Question: i'm trying to put 4 imageViews like they was in 2 lines * 2 rows:

I did this:
'''
<?xml version="1.0" encoding="utf-8"?>
<RelativeLayout xmlns:android="http://schemas.android.com/apk/res/android"
android:orientation="vertical" android:layout_width="match_parent"
android:layout_height="wrap_content"
android:id="@+id/accueil">
<ImageView
android:layout_width="wrap_content"
android:layout_height="wrap_content"
android:id="@+id/font"
android:src="@drawable/fond_menu"
android:scaleType="centerCrop"
android:layout_alignParentLeft="true"
android:layout_alignParentStart="true"
android:layout_alignParentRight="true"
android:layout_alignParentEnd="true" />
<ScrollView xmlns:android="http://schemas.android.com/apk/res/android"
android:layout_width="fill_parent" android:layout_height="fill_parent"
android:layout_alignParentTop="true"
android:layout_alignParentLeft="true"
android:layout_alignParentStart="true">
<RelativeLayout
android:layout_width="match_parent"
android:layout_height="match_parent"
android:paddingBottom="20dp">
<ImageView
android:layout_width="wrap_content"
android:layout_height="wrap_content"
android:id="@+id/topLogo"
android:layout_marginTop="5dp"
android:src="@drawable/logo_bleu_petit"
android:layout_alignParentTop="true"
android:layout_centerHorizontal="true" />
<TextView
android:layout_width="wrap_content"
android:layout_height="wrap_content"
android:id="@+id/topText"
android:lineSpacingMultiplier="1.3"
android:textSize="16sp"
android:layout_below="@+id/topLogo"
android:layout_centerHorizontal="true"
android:width="260dp"
android:layout_marginTop="15dp"
android:gravity="center"
android:textIsSelectable="false"
android:layout_marginBottom="10dp" />
<ImageView
android:layout_width="wrap_content"
android:layout_height="wrap_content"
android:id="@+id/firstBlock"
android:src="@drawable/encart_offres"
android:layout_alignParentLeft="true"
android:layout_alignParentStart="true"
android:layout_below="@+id/topText"
android:layout_alignParentRight="true"
android:layout_marginRight="150dp" />
<ImageView
android:layout_width="wrap_content"
android:layout_height="wrap_content"
android:id="@+id/secondBlock"
android:src="@drawable/encart_contact"
android:layout_alignParentRight="true"
android:layout_alignParentEnd="true"
android:layout_below="@+id/topText"
android:layout_alignParentBottom="false"
android:layout_alignParentLeft="true"
android:layout_alignParentTop="false"
android:layout_marginLeft="150dp" />
<ImageView
android:layout_width="wrap_content"
android:layout_height="wrap_content"
android:id="@+id/thirdBlock"
android:src="@drawable/encart_actualites"
android:layout_alignParentLeft="true"
android:layout_alignParentStart="true"
android:layout_below="@+id/firstBlock"
android:layout_marginTop="40dp"
android:layout_marginLeft="150dp"
android:layout_alignParentRight="true" />
<ImageView
android:layout_width="wrap_content"
android:layout_height="wrap_content"
android:id="@+id/fourthBlock"
android:src="@drawable/encart_mentions"
android:layout_alignParentRight="true"
android:layout_alignParentEnd="true"
android:layout_below="@+id/secondBlock"
android:layout_marginTop="40dp"
android:layout_marginRight="150dp"
android:layout_alignParentLeft="true" />
<ImageView
android:layout_width="wrap_content"
android:layout_height="80dp"
android:id="@+id/formulaire"
android:layout_marginTop="15dp"
android:layout_below="@+id/fourthBlock"
android:background="@drawable/bouton_formulaire"
android:layout_centerHorizontal="true" />
<TextView
android:layout_width="wrap_content"
android:layout_height="wrap_content"
android:id="@+id/bottomText"
android:lineSpacingMultiplier="1.2"
android:gravity="center"
android:textColor="#626262"
android:textSize="14sp"
android:layout_centerHorizontal="true"
android:layout_marginTop="15dp"
android:width="270dp"
android:layout_below="@+id/formulaire" />
</RelativeLayout>
</ScrollView>
</RelativeLayout>
'''
But with different Device the imageViews are stick between them or are overlap. I think i have to use lines and rows, but i don't know how to di it.
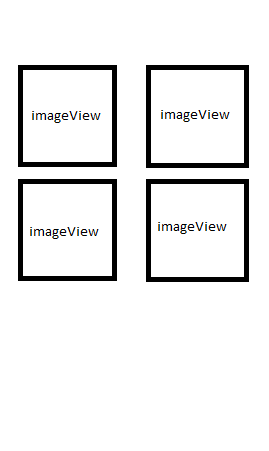
Answer: Why don't you use TableLayout like this?
'''
<ScrollView xmlns:android="http://schemas.android.com/apk/res/android"
android:layout_width="wrap_content"
android:layout_height="wrap_content"
android:id="@+id/scroll">
<TableLayout
android:layout_width="wrap_content"
android:layout_height="wrap_content">
<TableRow>
<ImageView
android:layout_width="wrap_content"
android:layout_height="wrap_content"
android:id="@+id/topLogo1"
android:layout_marginTop="5dp"
android:src="@drawable/logo_bleu_petit"
android:layout_alignParentTop="true"
android:layout_centerHorizontal="true" />
<ImageView
android:layout_width="wrap_content"
android:layout_height="wrap_content"
android:id="@+id/topLogo2"
android:layout_marginTop="5dp"
android:src="@drawable/logo_bleu_petit"
android:layout_alignParentTop="true"
android:layout_centerHorizontal="true" />
</TableRow>
<TableRow>
<ImageView
android:layout_width="wrap_content"
android:layout_height="wrap_content"
android:id="@+id/topLogo3"
android:layout_marginTop="5dp"
android:src="@drawable/logo_bleu_petit"
android:layout_alignParentTop="true"
android:layout_centerHorizontal="true" />
<ImageView
android:layout_width="wrap_content"
android:layout_height="wrap_content"
android:id="@+id/topLogo4"
android:layout_marginTop="5dp"
android:src="@drawable/logo_bleu_petit"
android:layout_alignParentTop="true"
android:layout_centerHorizontal="true" />
</TableRow>
</TableLayout>
</ScrollView>
'''
I hope this can fit your question.